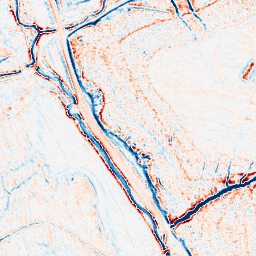
Category: edge_preserving
Decomposition family: anisotropic_diffusion
Decomposition parameters: iterations: 10
kappa: 30
gamma: 0.2
Upsampling method: sinc_hamming
Upsampling parameters: scale: 8
kernel_size: 16
Upsampling scale: 8